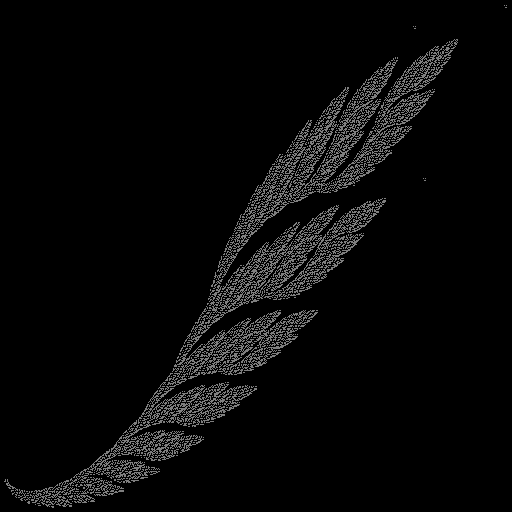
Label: snail